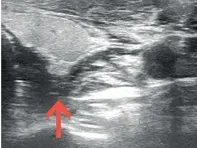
Radiofrequency ablation of the parathyroid glands. Ultrasound images of the left superior ,. Red arrow in (A) shows that intraoperative saline and lidocaine mixture were used for local anesthesia and isolation of the left superior parathyroid glands and peripheral tissues.
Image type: radiology (ultrasound)